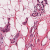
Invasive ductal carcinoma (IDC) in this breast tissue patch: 1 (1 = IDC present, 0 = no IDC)